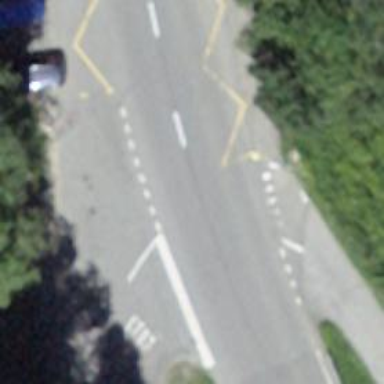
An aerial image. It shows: Stop road.